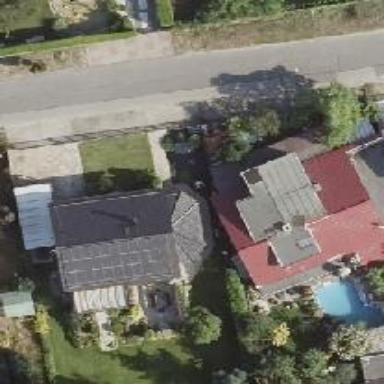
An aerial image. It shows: Detached building with gabled roof.